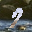
Label: 7